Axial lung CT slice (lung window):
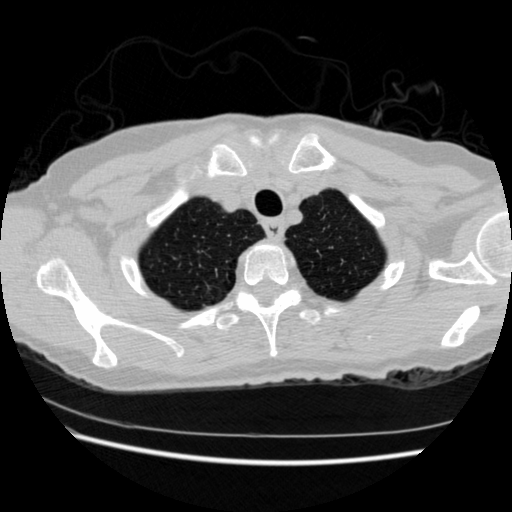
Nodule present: no